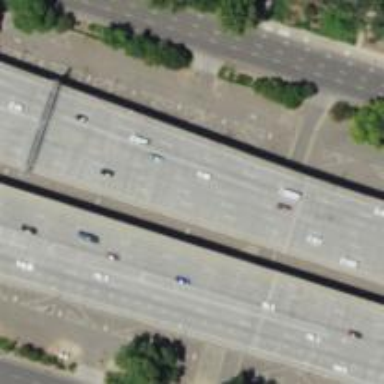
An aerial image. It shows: Viaduct bridge over motorway.